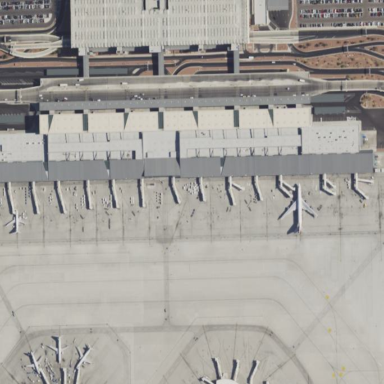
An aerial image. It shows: Apron at the airport.